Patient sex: F
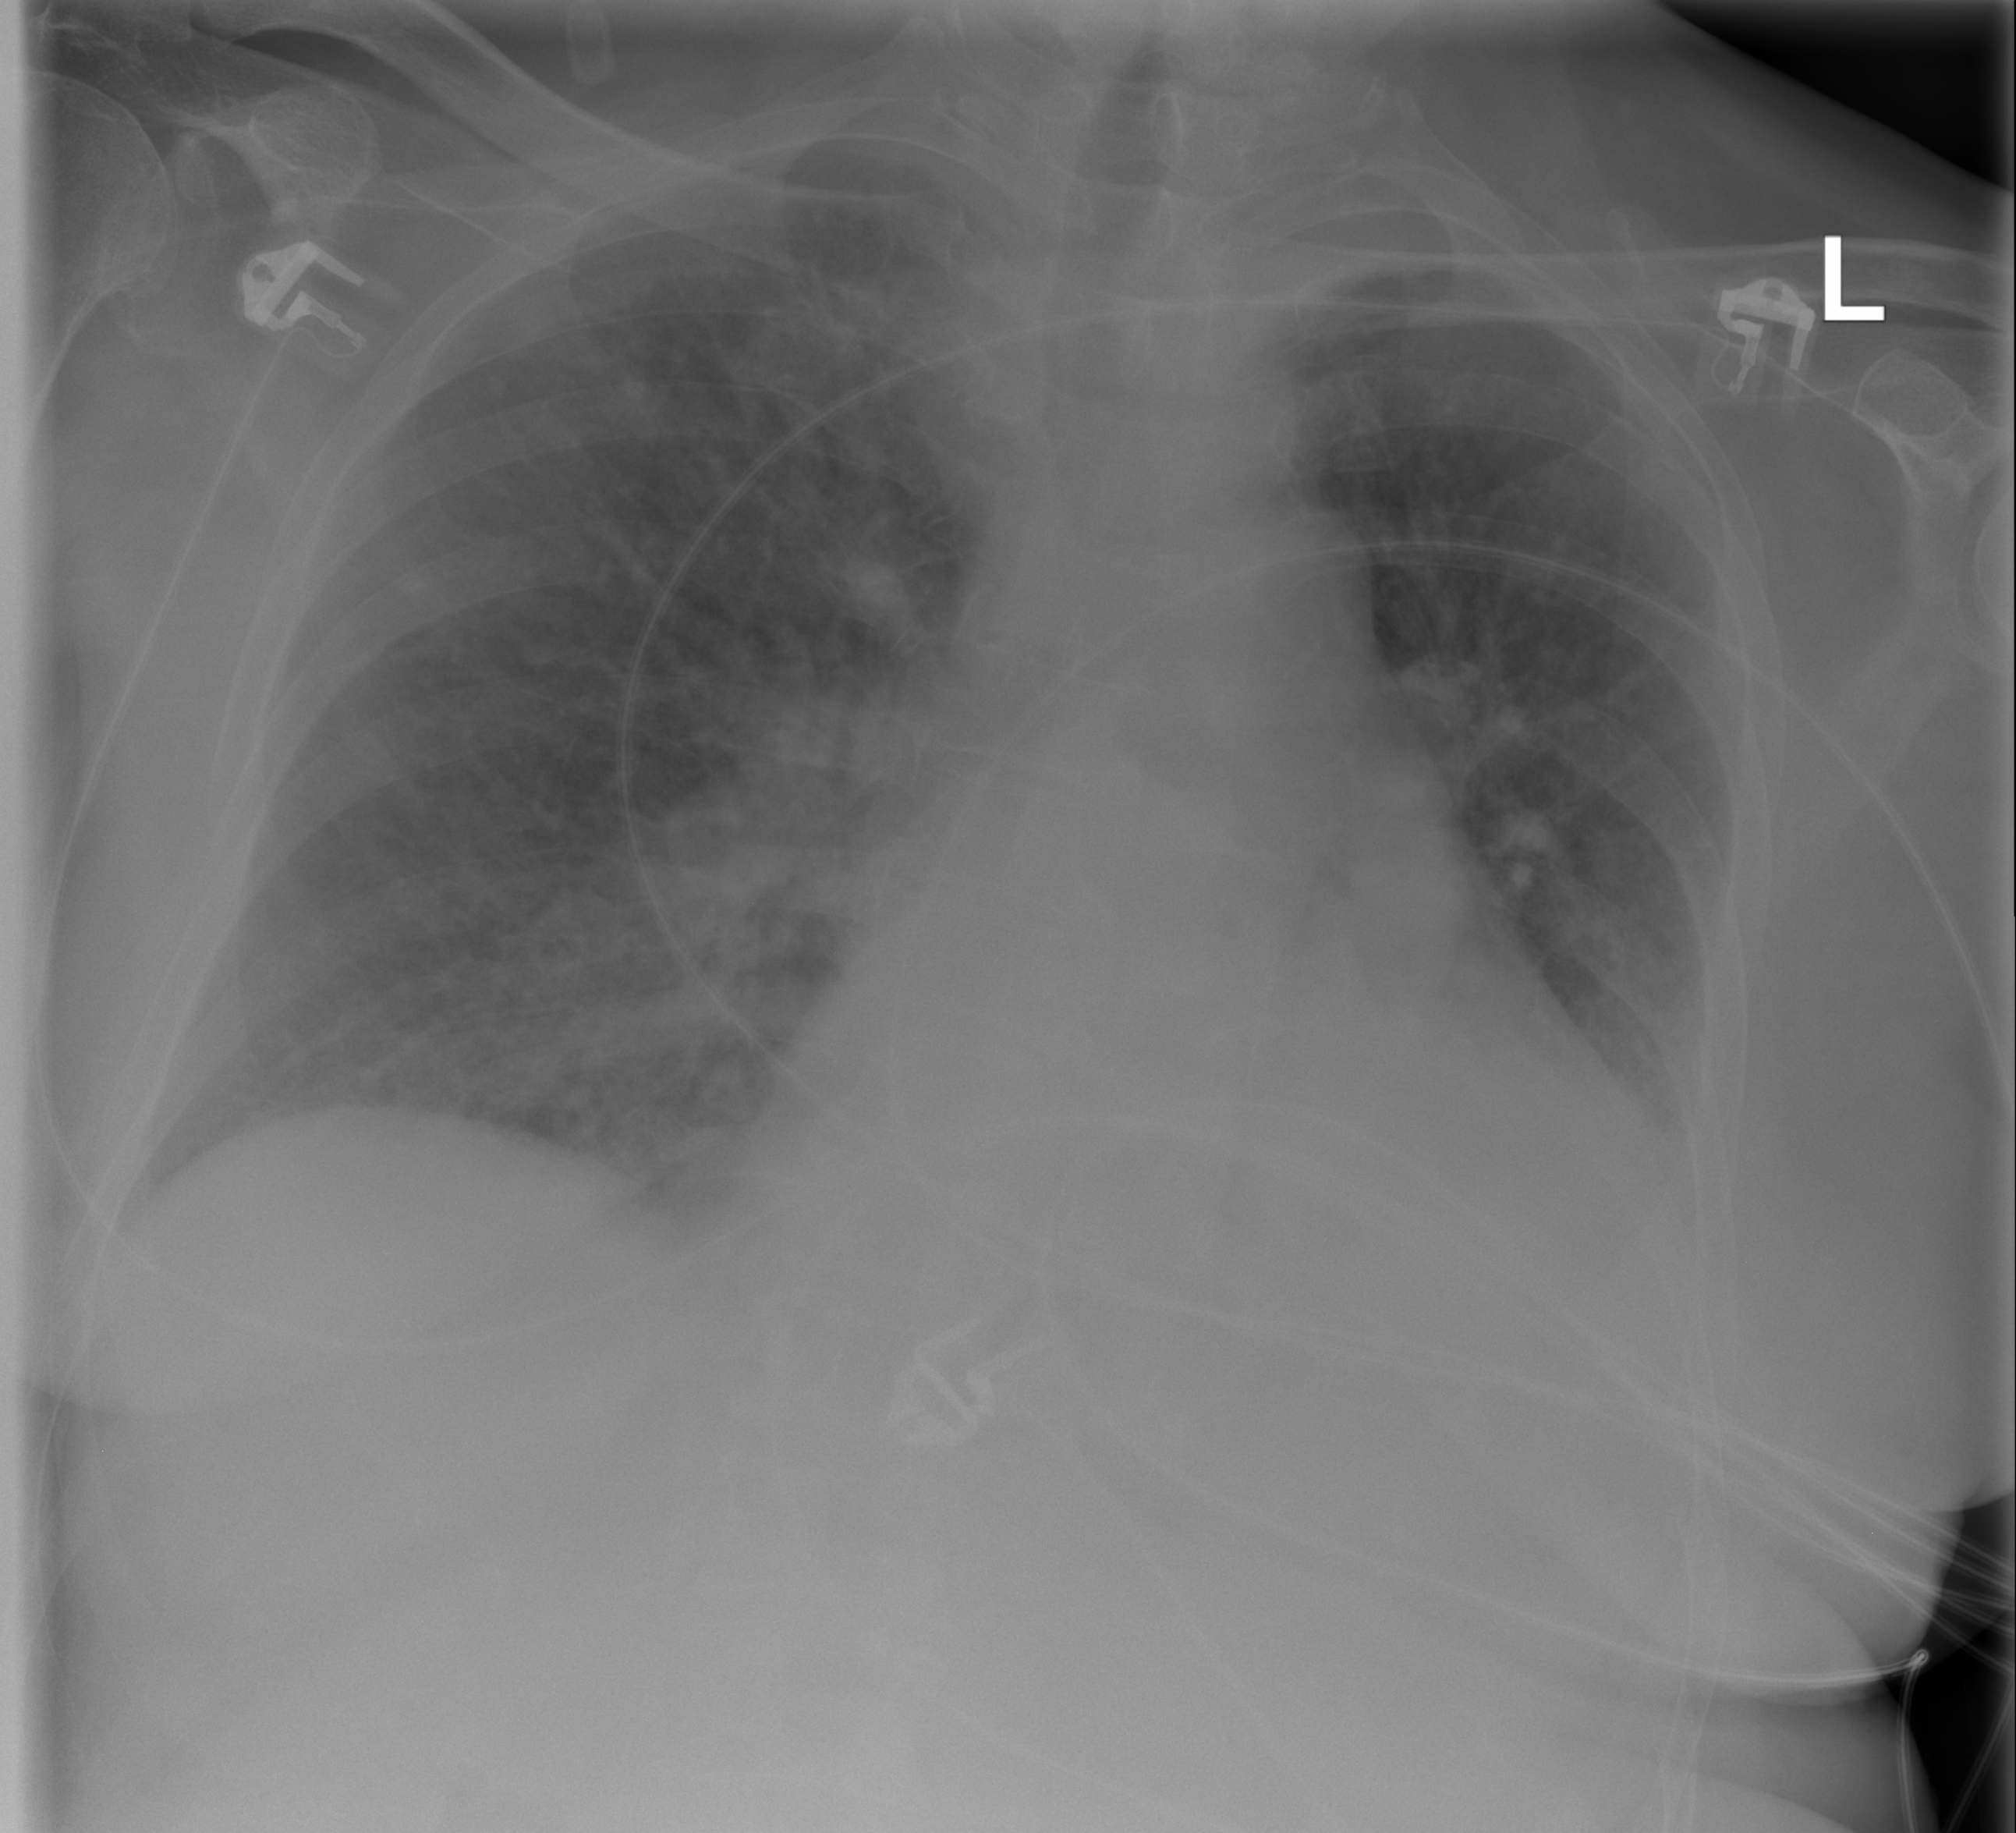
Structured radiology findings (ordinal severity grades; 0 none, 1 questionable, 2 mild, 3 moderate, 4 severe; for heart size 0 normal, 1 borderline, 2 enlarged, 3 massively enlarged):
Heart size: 1
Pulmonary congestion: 2
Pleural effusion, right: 0
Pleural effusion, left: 2
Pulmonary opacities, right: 0
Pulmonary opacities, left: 0
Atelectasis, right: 0
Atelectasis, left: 2